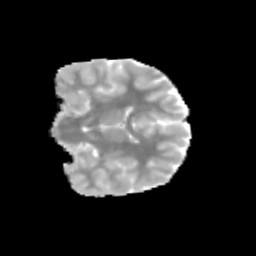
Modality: MD
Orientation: coronal
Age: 10
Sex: male
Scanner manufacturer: siemens
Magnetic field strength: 3 T
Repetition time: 3.8 s
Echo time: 0.07 s